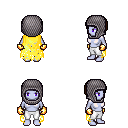
a pixel art fantasy rpg character, female body template, dark elf, purple skin, yellow tattered cape, white pants, brown pageboy hairstyle, chain hood, gold gloves, four views (front, back, left, right), 2x2 character sprite sheet, small pixel art, hard edges, no anti-aliasing